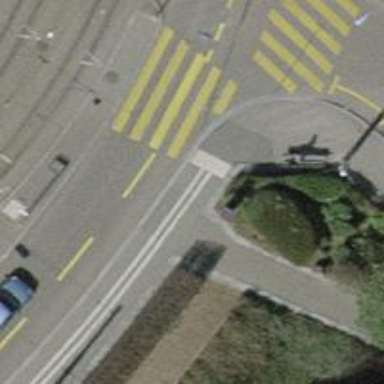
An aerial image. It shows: Kerb serving as barrier.